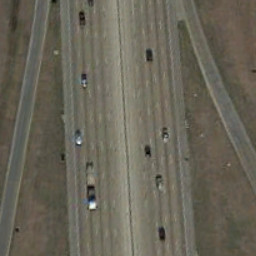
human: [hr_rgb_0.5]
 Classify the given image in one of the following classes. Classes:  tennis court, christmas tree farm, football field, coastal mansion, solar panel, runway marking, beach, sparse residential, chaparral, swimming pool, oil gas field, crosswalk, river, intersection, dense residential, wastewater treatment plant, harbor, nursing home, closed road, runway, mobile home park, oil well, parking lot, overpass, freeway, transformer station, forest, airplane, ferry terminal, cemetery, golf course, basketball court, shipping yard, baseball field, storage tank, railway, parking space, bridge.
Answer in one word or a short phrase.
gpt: freeway